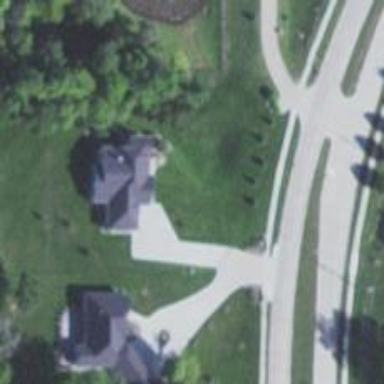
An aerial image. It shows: Driveway leading to service road.